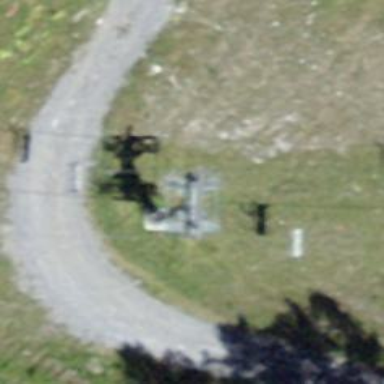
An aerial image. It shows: Chair lift captured from aerial perspective.